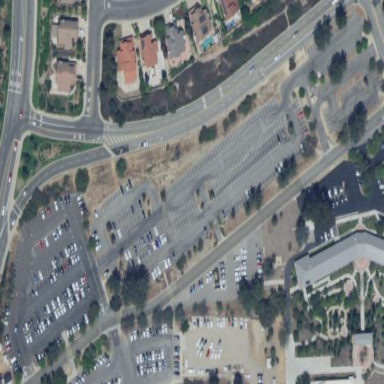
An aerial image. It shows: Parking area with surface.